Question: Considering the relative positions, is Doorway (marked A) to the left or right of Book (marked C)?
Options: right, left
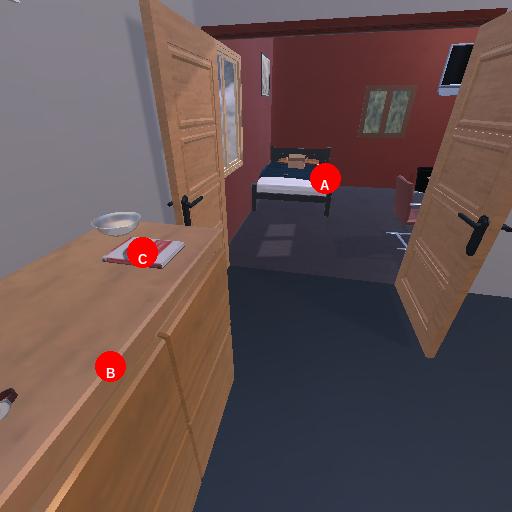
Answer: right